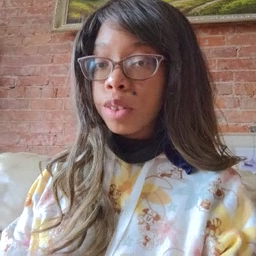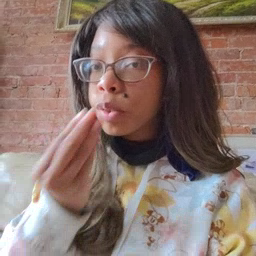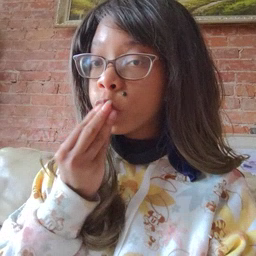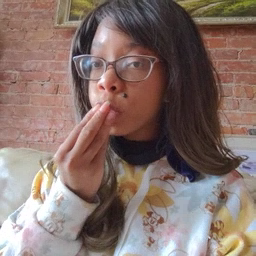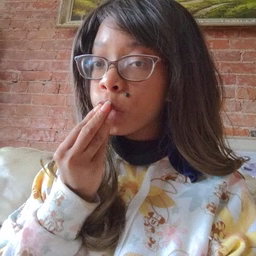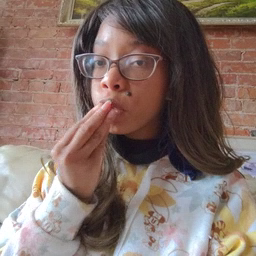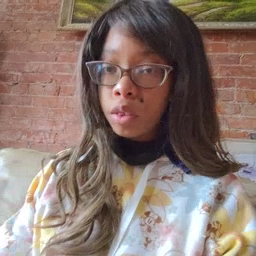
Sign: food